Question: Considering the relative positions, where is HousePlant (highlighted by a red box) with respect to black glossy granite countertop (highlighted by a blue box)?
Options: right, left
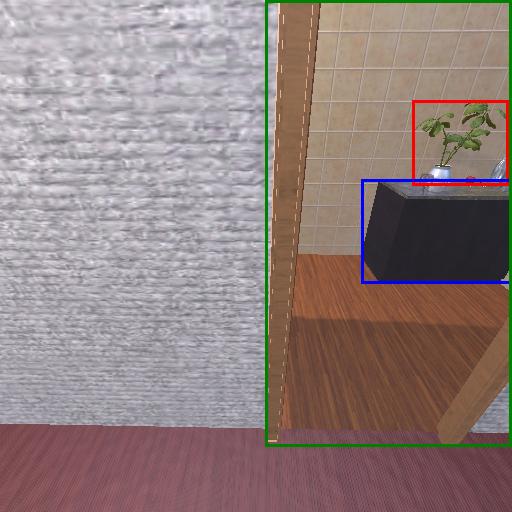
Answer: right